Question: My R codes are as follows:
'''
data <- read.csv(file.choose(), header=TRUE)
# Plot yrs vs total cases as time series
plot(data, xlab="Years", ylab="Total cases", type="o", col="blue", font.lab=2)
# Difference data to make data stationary on mean (remove trend)
plot(diff(as.numeric(data[1,])), ylab="First Difference", col="red", font.lab=2, type="o")
'''
Running the 5th line of code gives only 1 point on the graph.
Why is that so?
Here is how my data look like:
.
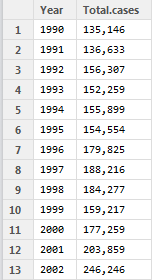
Answer: First, load your data with custom 'sep' and 'dec' (or 'read.csv2' for ';' separator and ',' for decimal points) from your data:
'''
data <- read.csv(file.choose(), header=TRUE, sep=";", dec=",")
# OR
data <- read.csv2(file.choose(), header=TRUE)
'''
You can use names of the columns, instead of indexing. Then the second plot can be shown as:
'''
plot(diff(as.numeric(data$Total.cases)), ylab="First Difference", col="red", font.lab=2, type="o")
'''